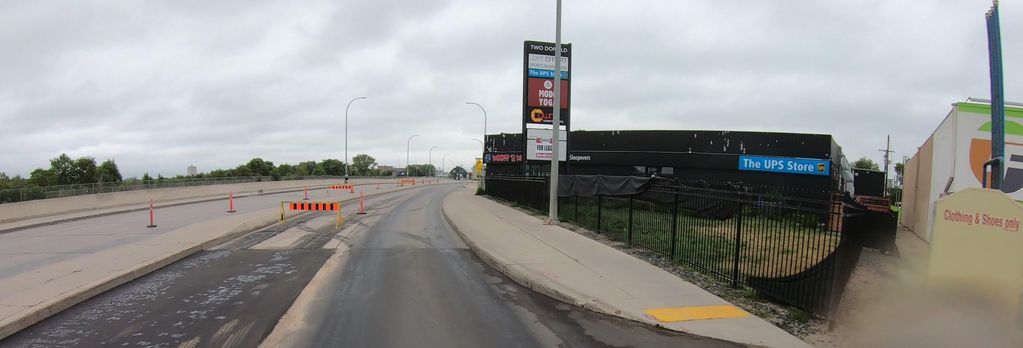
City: winnipeg